Current action and preconditions to check: trajectory_clear

Your task: For each precondition in the list above, predict whether it will hold at this action.

Consider the current scene as observed from the mobile robot's camera, and analyze the predicted future states of all dynamic agents (e.g., people, animals, vehicles, or any moving entities) within the NEXT SECOND.

IMPORTANT: Only answer "very likely" if you are absolutely certain—based on strong, clear evidence—that a dynamic agent will violate the precondition in the predicted future state. Do NOT answer "very likely" for unlikely, ambiguous, or low-probability risks.

Ask yourself for each precondition: Is there a high probability, with clear and convincing evidence, that the predicted future states of any dynamic agent will interfere with the predicted future state of the currently executing action within the NEXT SECOND, causing that precondition to fail?

Assess the risk level based on these predictions. Use "likely" or "very likely" if motions create a clear risk of interference.

Use "neutral" or "improbable" if agents are nearby but their predicted paths are clearly diverging or non-conflicting.

Failure Risk Categories: "very improbable", "improbable", "neutral", "likely", "very likely"

Answer Format: Output ONLY the probability_of_failure value from these categories: "very improbable", "improbable", "neutral", "likely", "very likely"

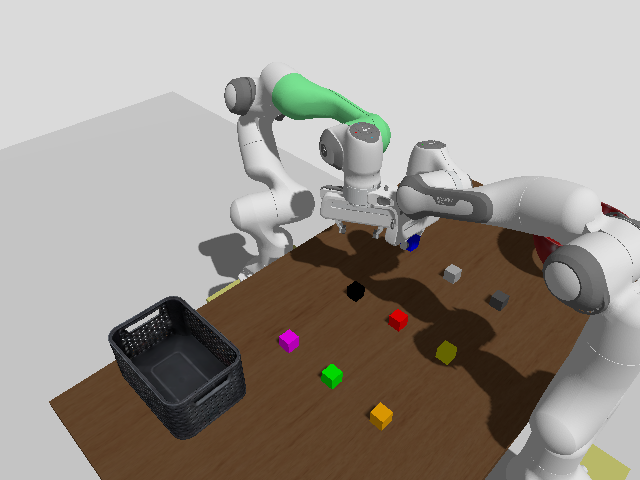

Answer: likely